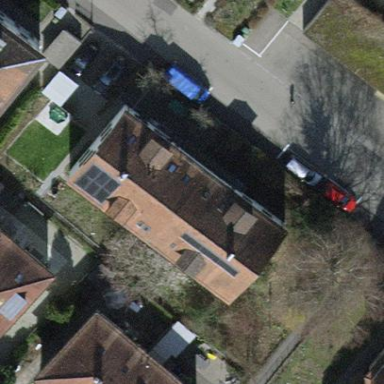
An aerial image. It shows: Semi-detached house with gabled roof.